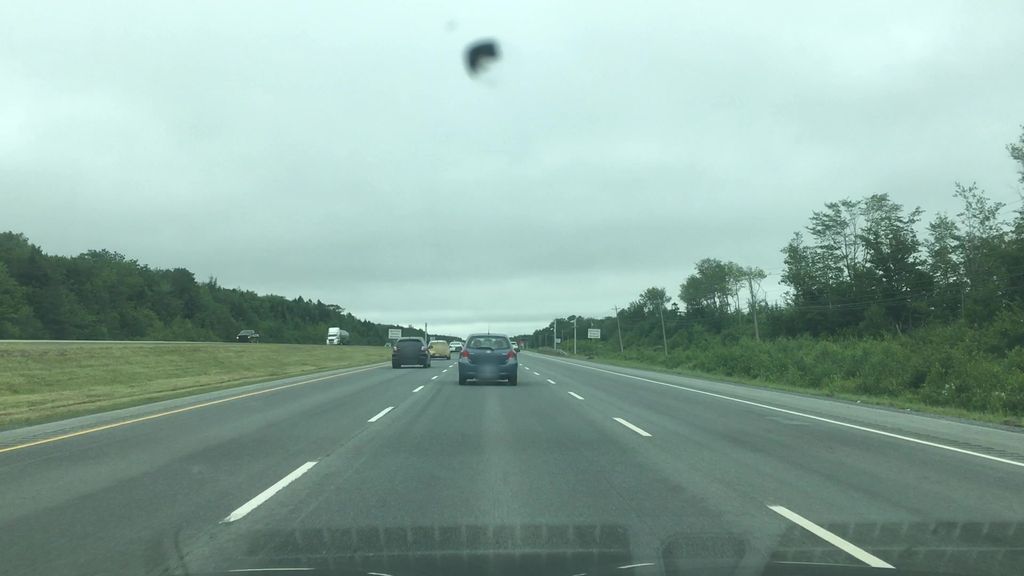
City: halifax